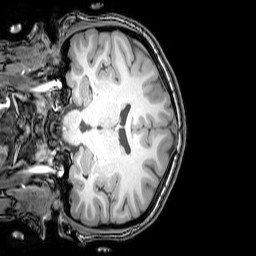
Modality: T1w
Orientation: coronal
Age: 25
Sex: female
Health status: healthy
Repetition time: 0.081 s
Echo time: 0.037 s